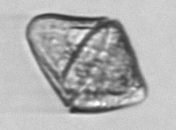
Label: Gyrodinium